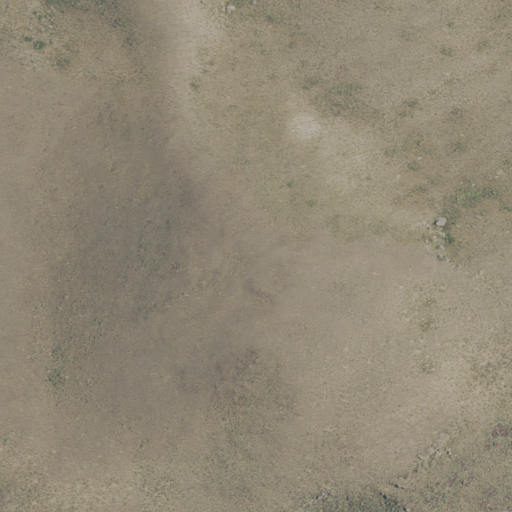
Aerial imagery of mountain in Oregon named Shirks Lookout containing only shrub